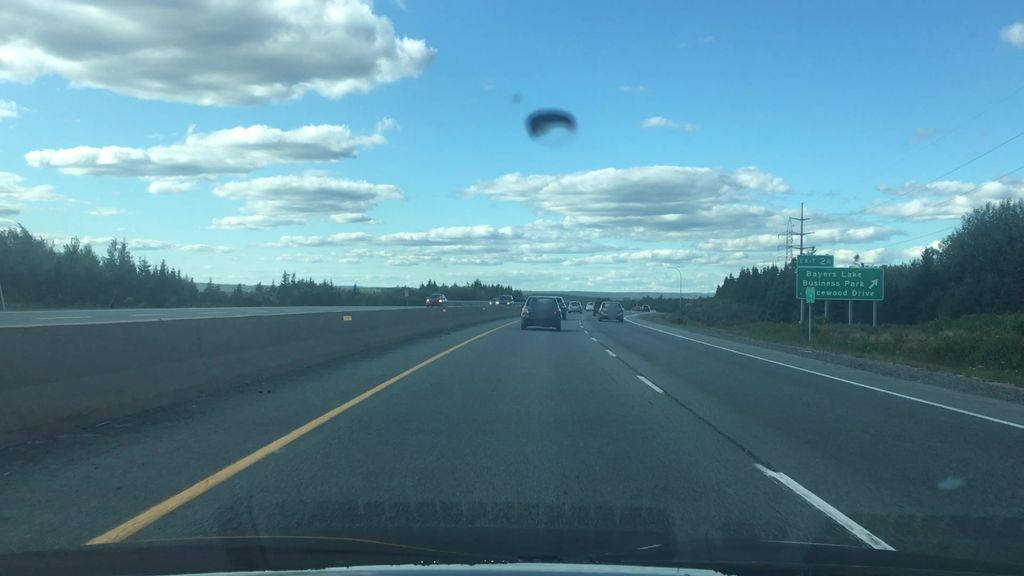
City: halifax